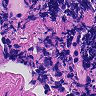
Metastatic tissue present: no